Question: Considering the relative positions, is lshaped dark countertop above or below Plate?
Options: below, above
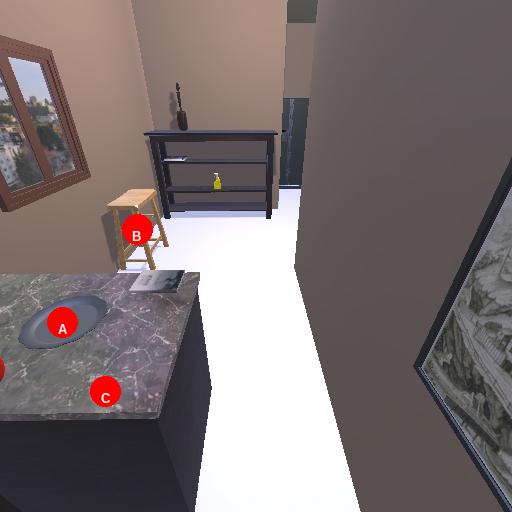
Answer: below